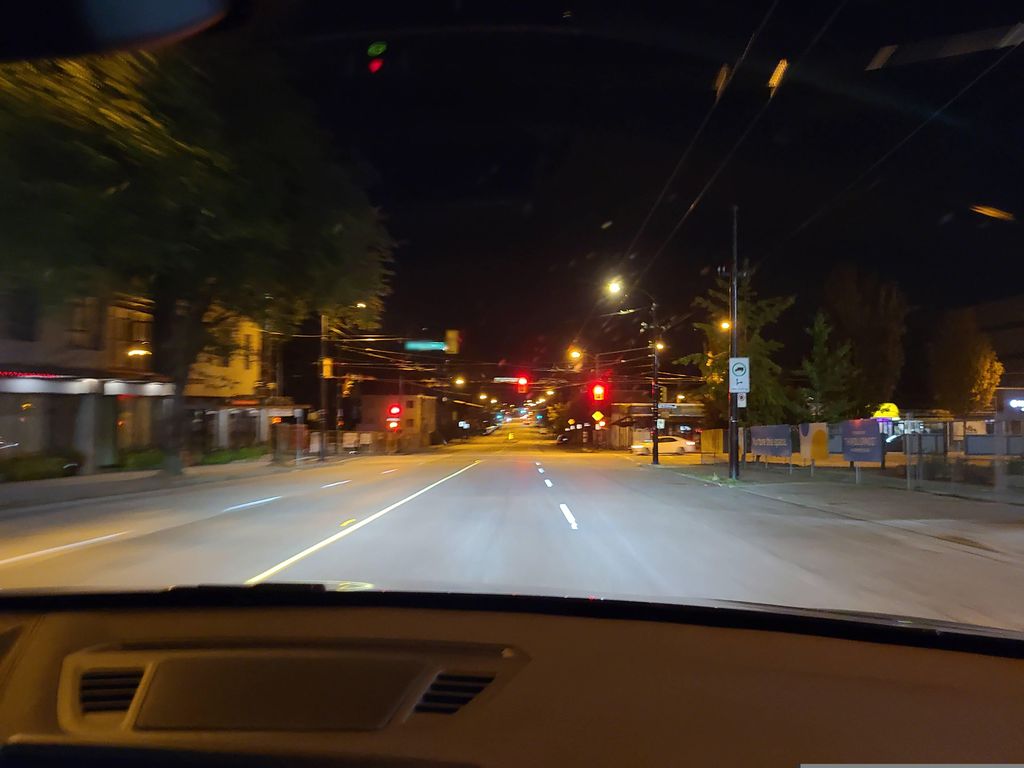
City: vancouver